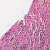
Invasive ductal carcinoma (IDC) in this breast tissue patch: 0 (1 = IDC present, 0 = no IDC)